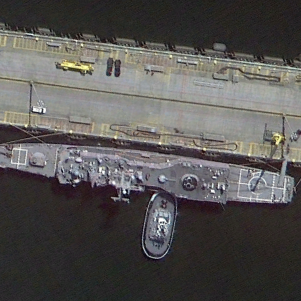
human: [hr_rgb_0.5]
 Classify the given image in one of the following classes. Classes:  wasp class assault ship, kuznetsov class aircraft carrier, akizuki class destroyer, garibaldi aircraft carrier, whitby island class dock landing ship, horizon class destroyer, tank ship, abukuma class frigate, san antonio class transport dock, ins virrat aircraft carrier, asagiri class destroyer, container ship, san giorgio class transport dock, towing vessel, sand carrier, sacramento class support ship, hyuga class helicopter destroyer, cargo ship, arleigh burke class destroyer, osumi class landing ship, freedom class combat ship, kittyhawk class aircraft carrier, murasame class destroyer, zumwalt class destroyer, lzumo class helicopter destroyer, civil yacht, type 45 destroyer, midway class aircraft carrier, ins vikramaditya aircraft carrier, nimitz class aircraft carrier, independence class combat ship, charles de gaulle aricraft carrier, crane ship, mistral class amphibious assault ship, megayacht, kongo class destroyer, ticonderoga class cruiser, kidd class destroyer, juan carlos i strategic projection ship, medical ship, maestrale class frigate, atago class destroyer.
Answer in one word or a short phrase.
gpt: Ticonderoga class cruiser